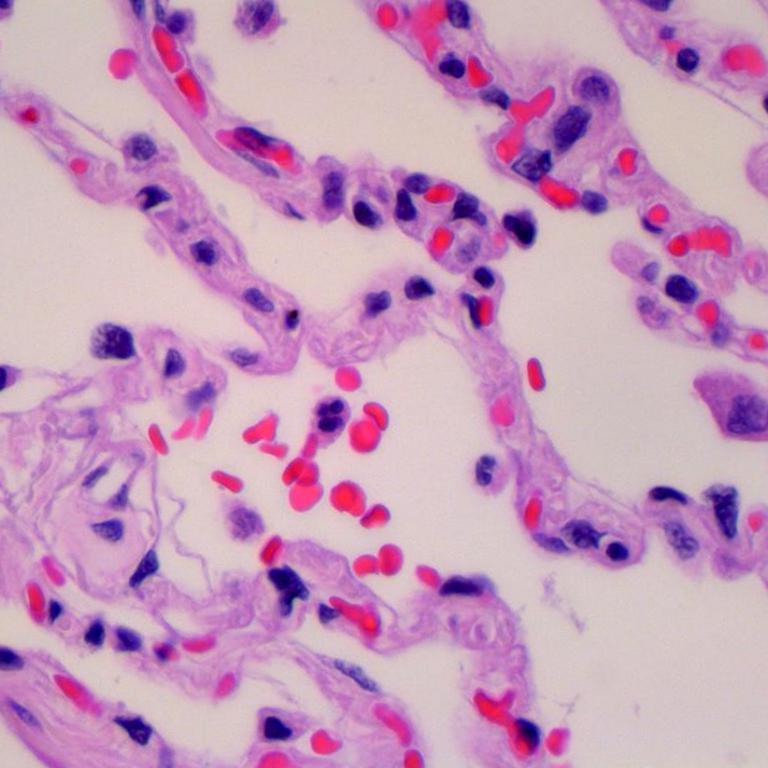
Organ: lung
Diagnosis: benign